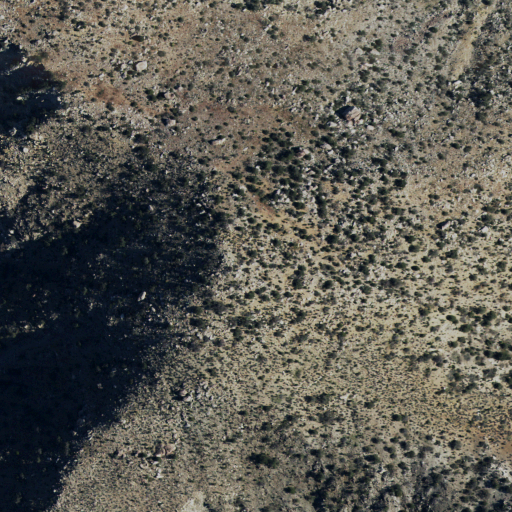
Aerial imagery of mountain in California named Villager Peak containing shrub and barren land